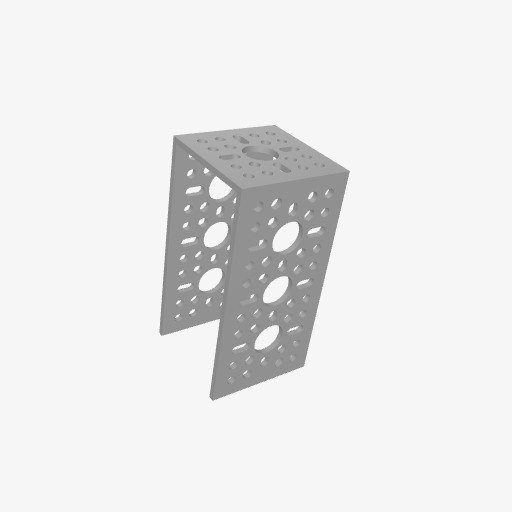
Part: AnglePatternBracket4-1